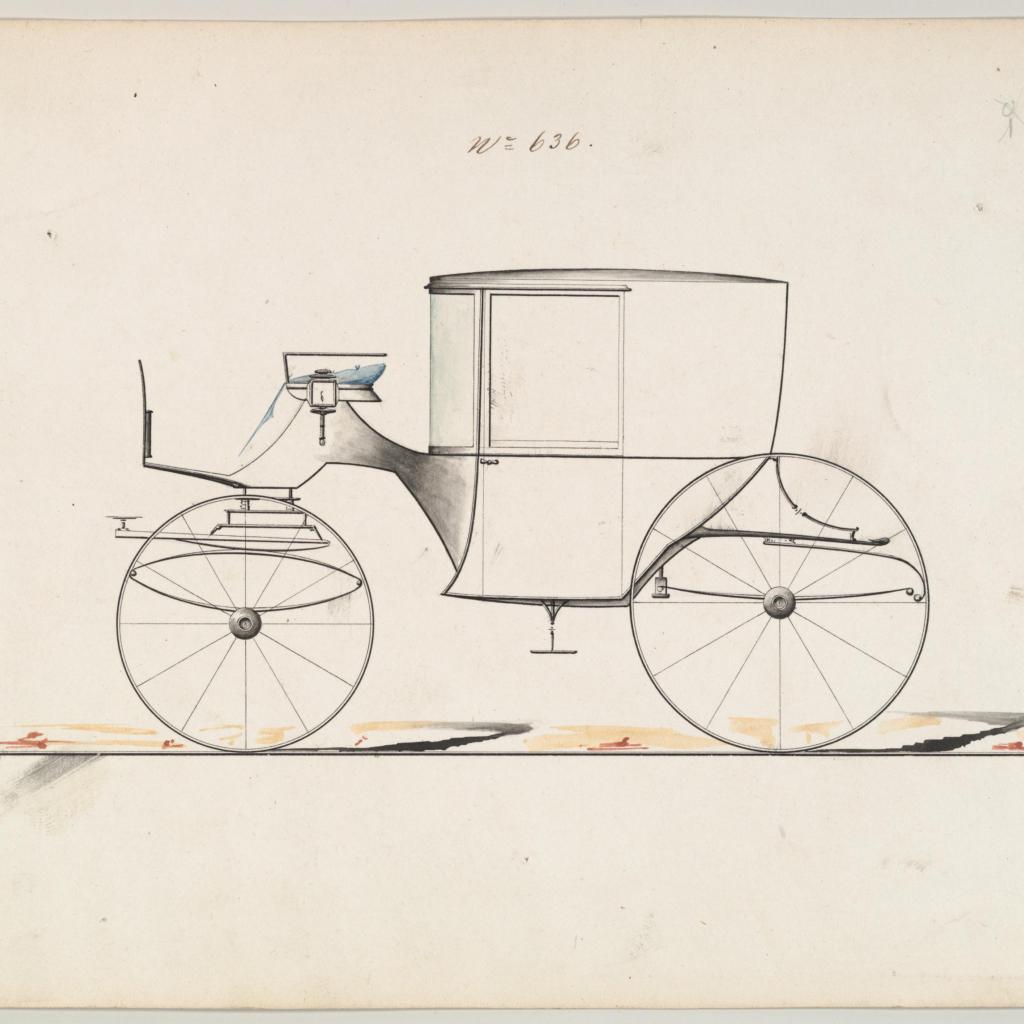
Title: Design for Coupé, no. 636 ("Round Front Coupe on Platform Springs")
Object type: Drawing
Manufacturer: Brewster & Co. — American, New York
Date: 1850–70
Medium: Pen and black in, watercolor and gouache
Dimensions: sheet: 6 3/4 x 9 1/4 in. (17.1 x 23.5 cm)
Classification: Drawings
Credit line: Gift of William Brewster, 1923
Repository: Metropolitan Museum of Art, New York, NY